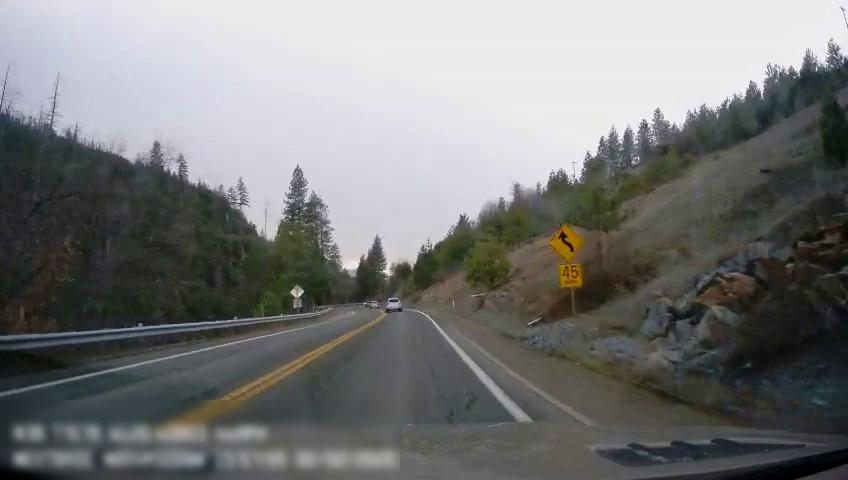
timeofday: Day
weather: Cloudy
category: Drivable Space
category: Vehicles | Car
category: Lanes | Current Lane
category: Lanes | Current Lane
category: Lanes | Opposite Lane
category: Traffic | Signs
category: Traffic | Signs